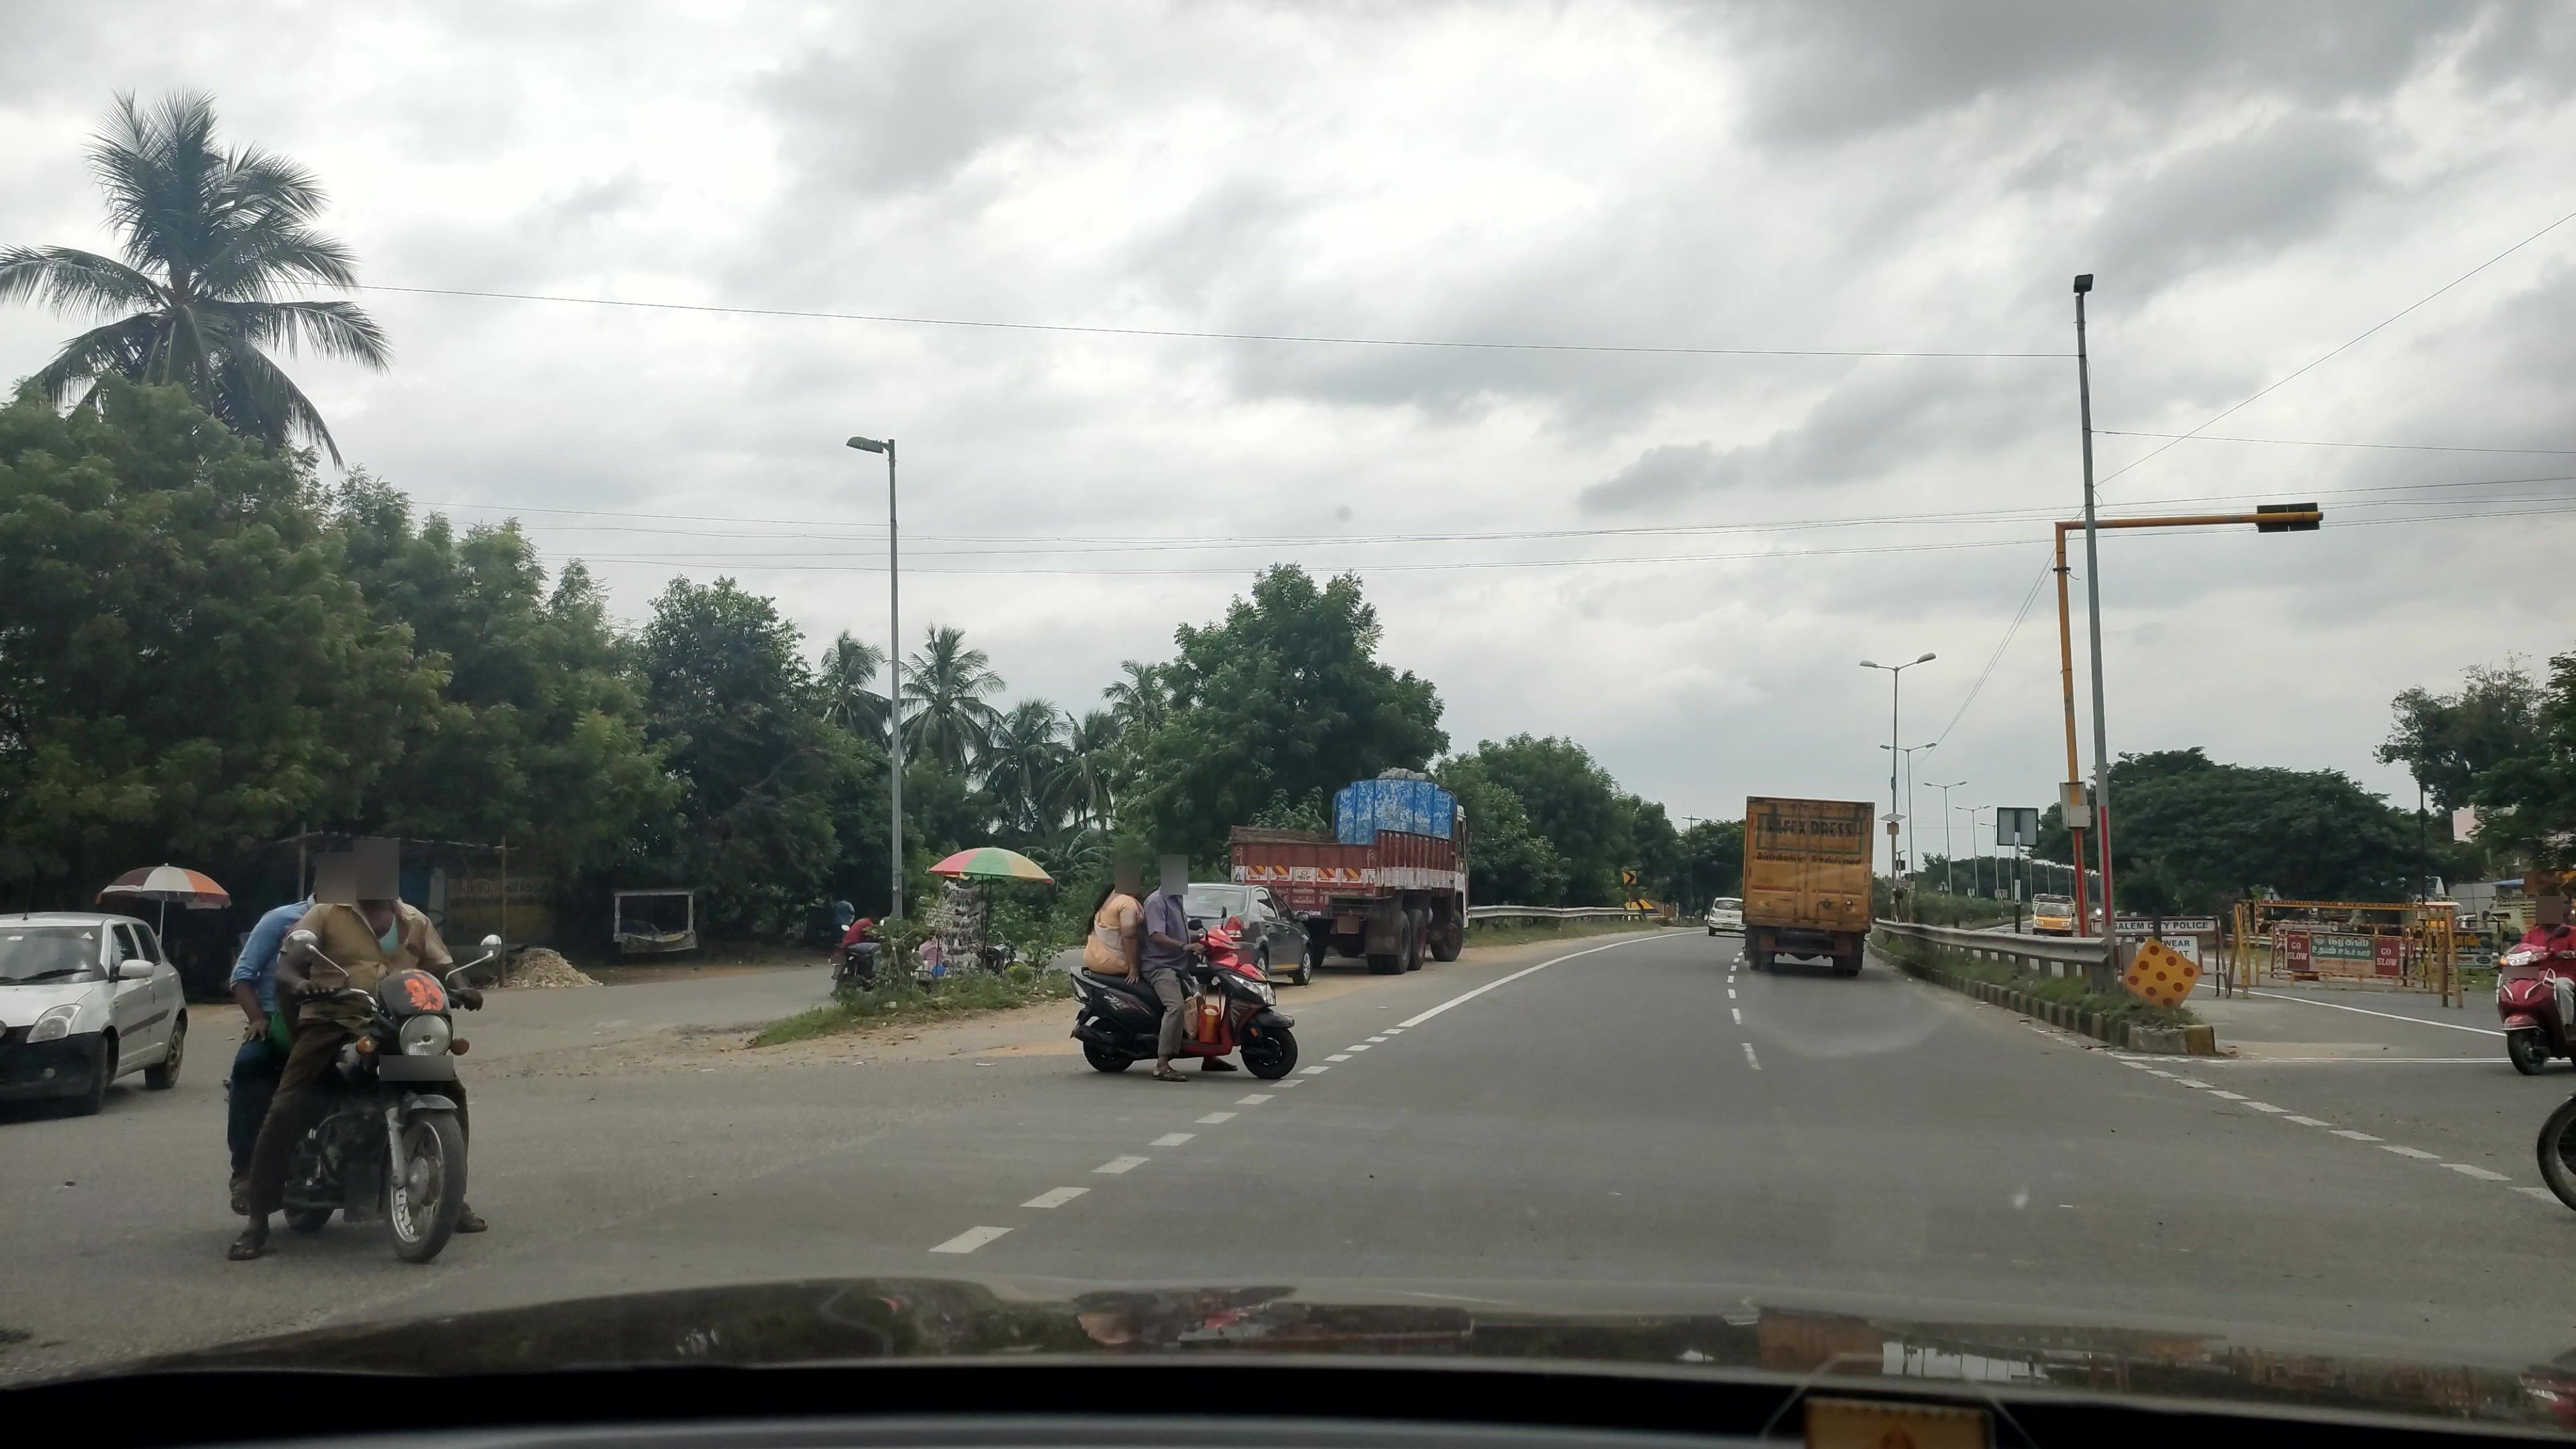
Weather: cloudy
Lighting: day
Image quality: good
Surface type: driving surface
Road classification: trunk
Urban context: urban centre
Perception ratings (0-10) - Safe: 2.11, Lively: 4.04, Beautiful: 4.63, Boring: 7.68, Depressing: 5.3, Wealthy: 2.65